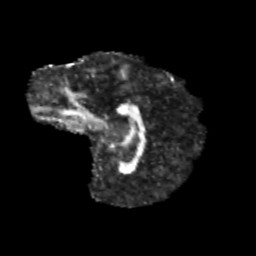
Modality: FA
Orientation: sagittal
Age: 12
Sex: female
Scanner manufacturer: siemens
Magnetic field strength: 3 T
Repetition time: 3.8 s
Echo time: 0.07 s